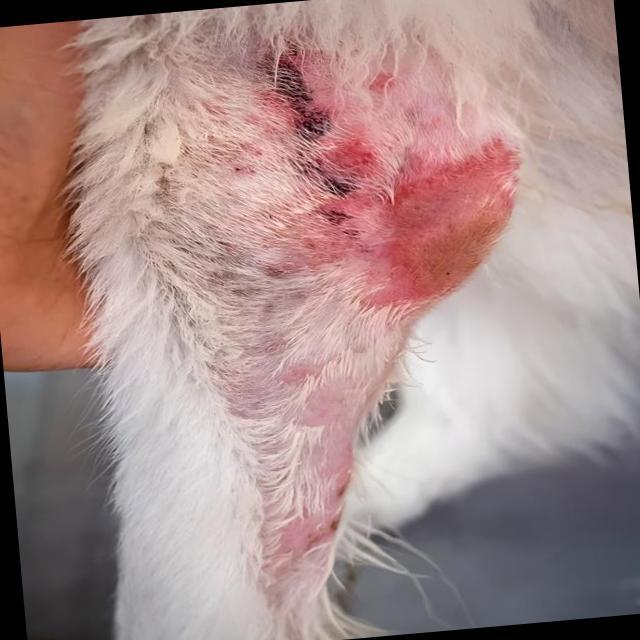
Canine dermatitis — inflammation of the skin presenting with erythema, pruritus, papules, and excoriation. May be allergic, contact, or atopic in origin.